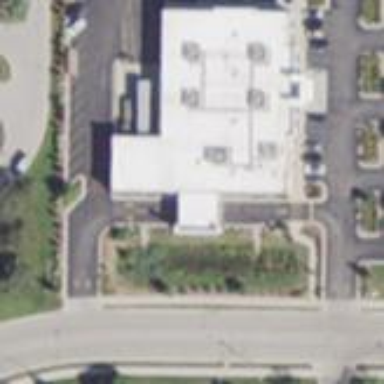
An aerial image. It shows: Building.